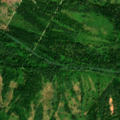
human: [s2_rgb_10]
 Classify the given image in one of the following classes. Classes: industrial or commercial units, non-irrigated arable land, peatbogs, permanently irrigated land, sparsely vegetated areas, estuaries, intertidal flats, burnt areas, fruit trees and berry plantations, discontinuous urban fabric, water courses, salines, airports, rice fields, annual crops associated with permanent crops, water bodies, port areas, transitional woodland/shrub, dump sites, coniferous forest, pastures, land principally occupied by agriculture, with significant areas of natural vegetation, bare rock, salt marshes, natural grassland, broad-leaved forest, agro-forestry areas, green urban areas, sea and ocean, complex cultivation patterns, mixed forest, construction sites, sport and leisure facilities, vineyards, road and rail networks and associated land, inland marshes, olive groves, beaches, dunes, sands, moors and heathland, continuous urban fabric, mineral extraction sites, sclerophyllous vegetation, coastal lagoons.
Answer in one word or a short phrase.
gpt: broad-leaved forest, transitional woodland/shrub, inland marshes